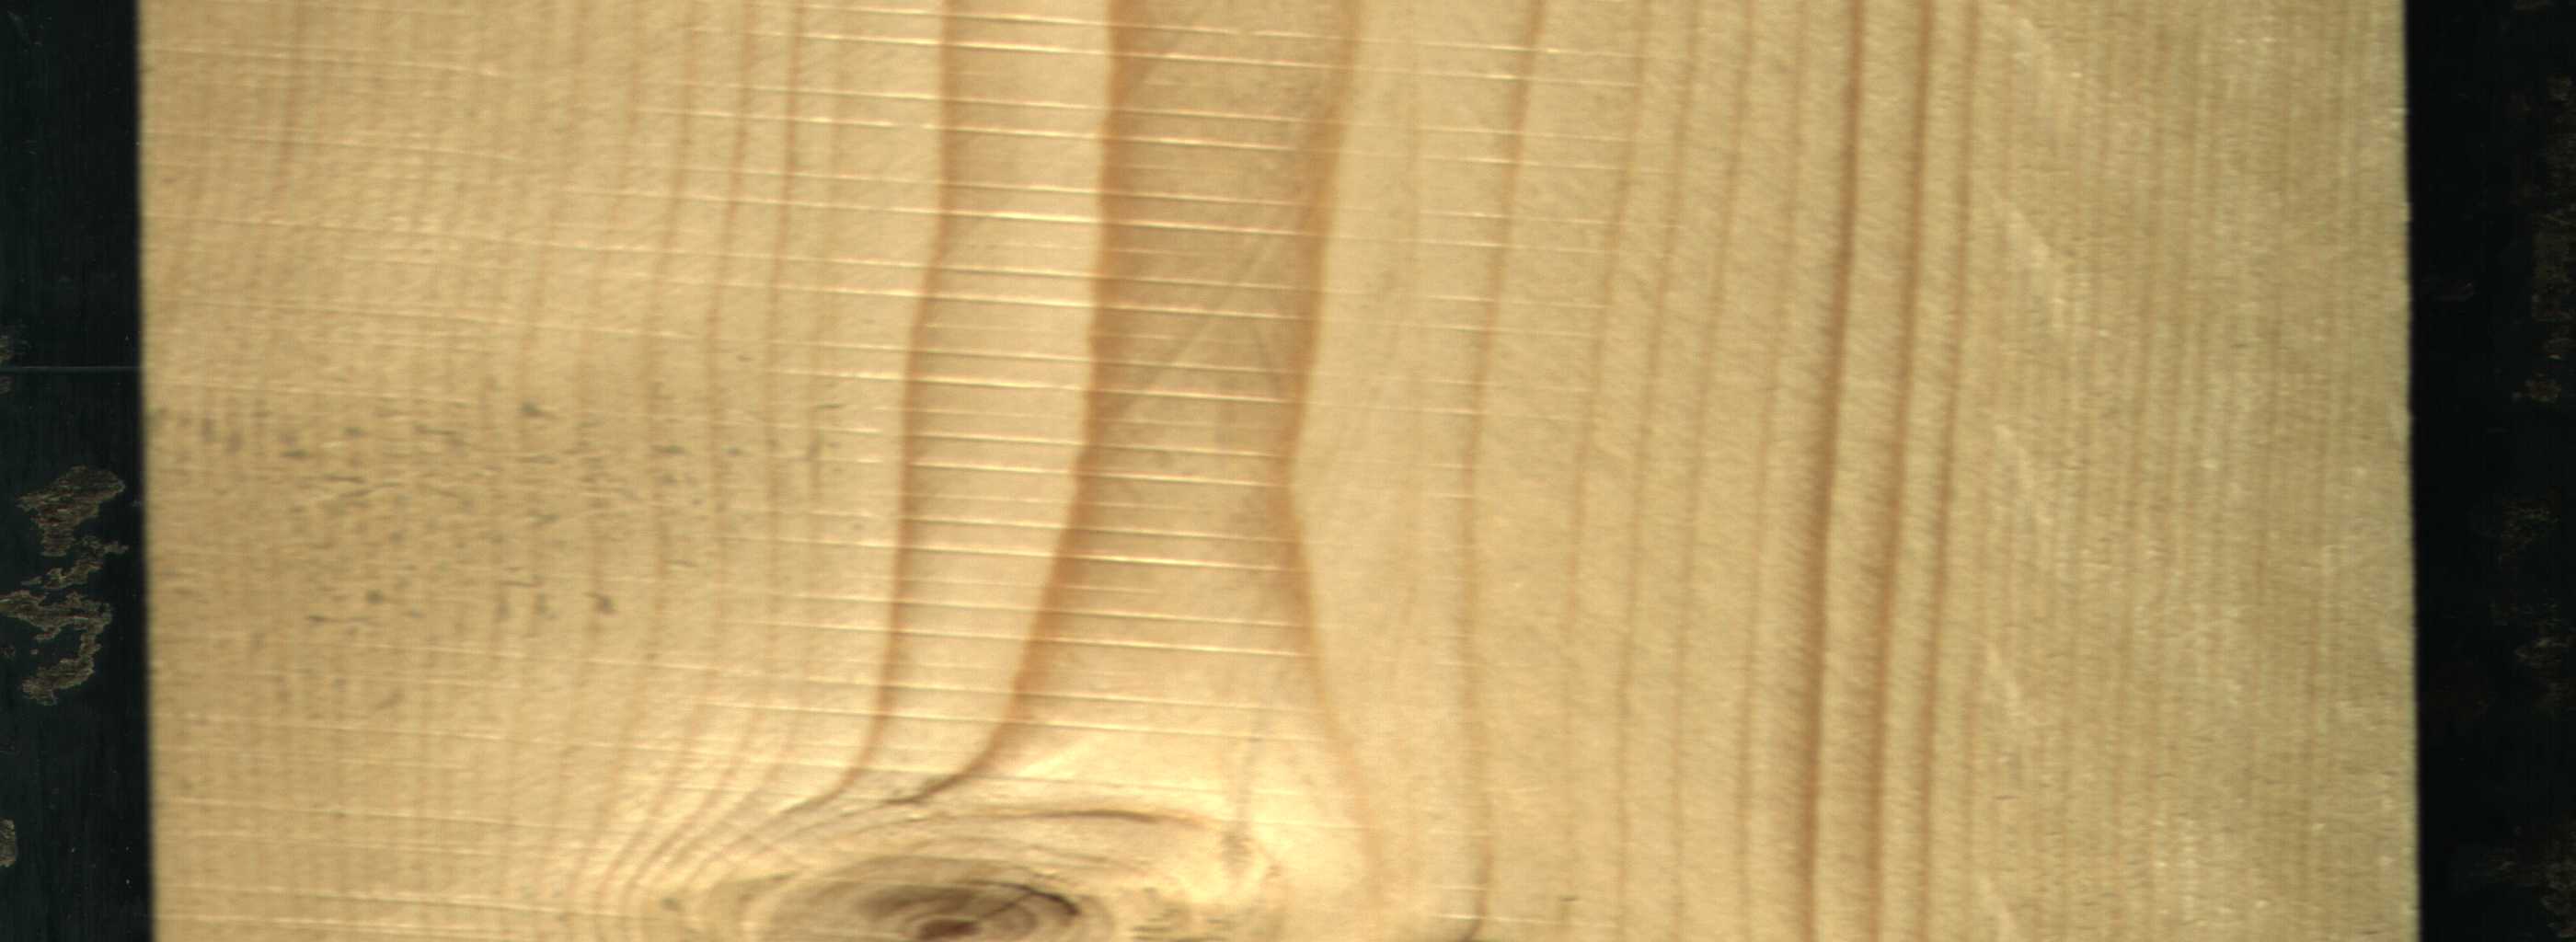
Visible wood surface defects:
Live_Knot